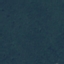
Label: Forest